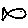
Label: fish